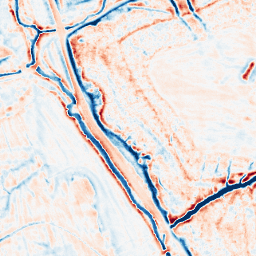
Category: edge_preserving
Decomposition family: bilateral
Decomposition parameters: d: 15
sigma_color: 75
sigma_space: 100
Upsampling method: sinc_blackman
Upsampling parameters: scale: 8
kernel_size: 16
Upsampling scale: 8